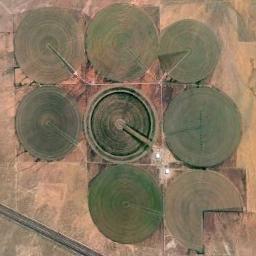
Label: circular_farmland